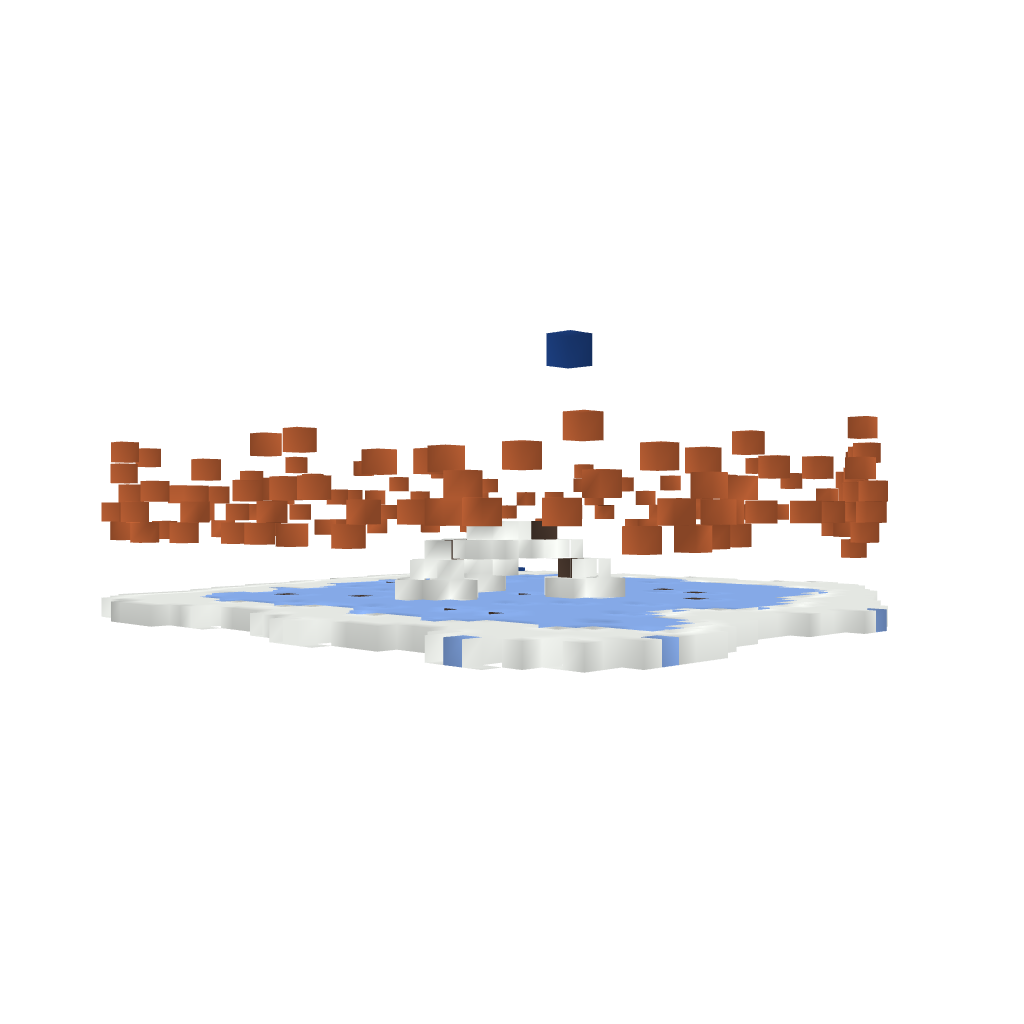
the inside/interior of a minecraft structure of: Ice Arena